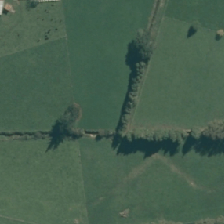
Land cover: shortrotation_cropland